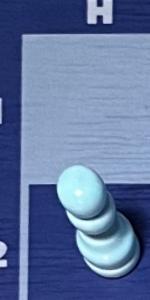
Label: Pawn_White